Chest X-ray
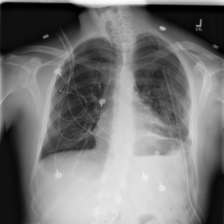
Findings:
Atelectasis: negative
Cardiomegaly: negative
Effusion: negative
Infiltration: negative
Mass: negative
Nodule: negative
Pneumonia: negative
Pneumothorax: negative
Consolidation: positive
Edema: negative
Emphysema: negative
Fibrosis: negative
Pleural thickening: negative
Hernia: negative